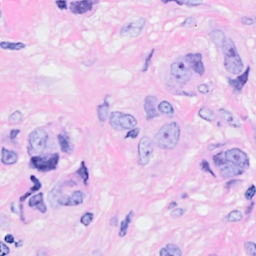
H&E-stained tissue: Breast